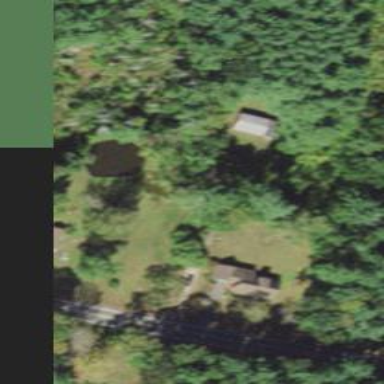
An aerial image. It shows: Driveway.